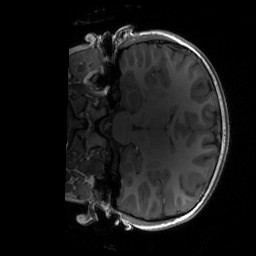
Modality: T1w
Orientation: coronal
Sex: female
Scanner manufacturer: siemens
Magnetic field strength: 3 T
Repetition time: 1.9 s
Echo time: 0.00243 s